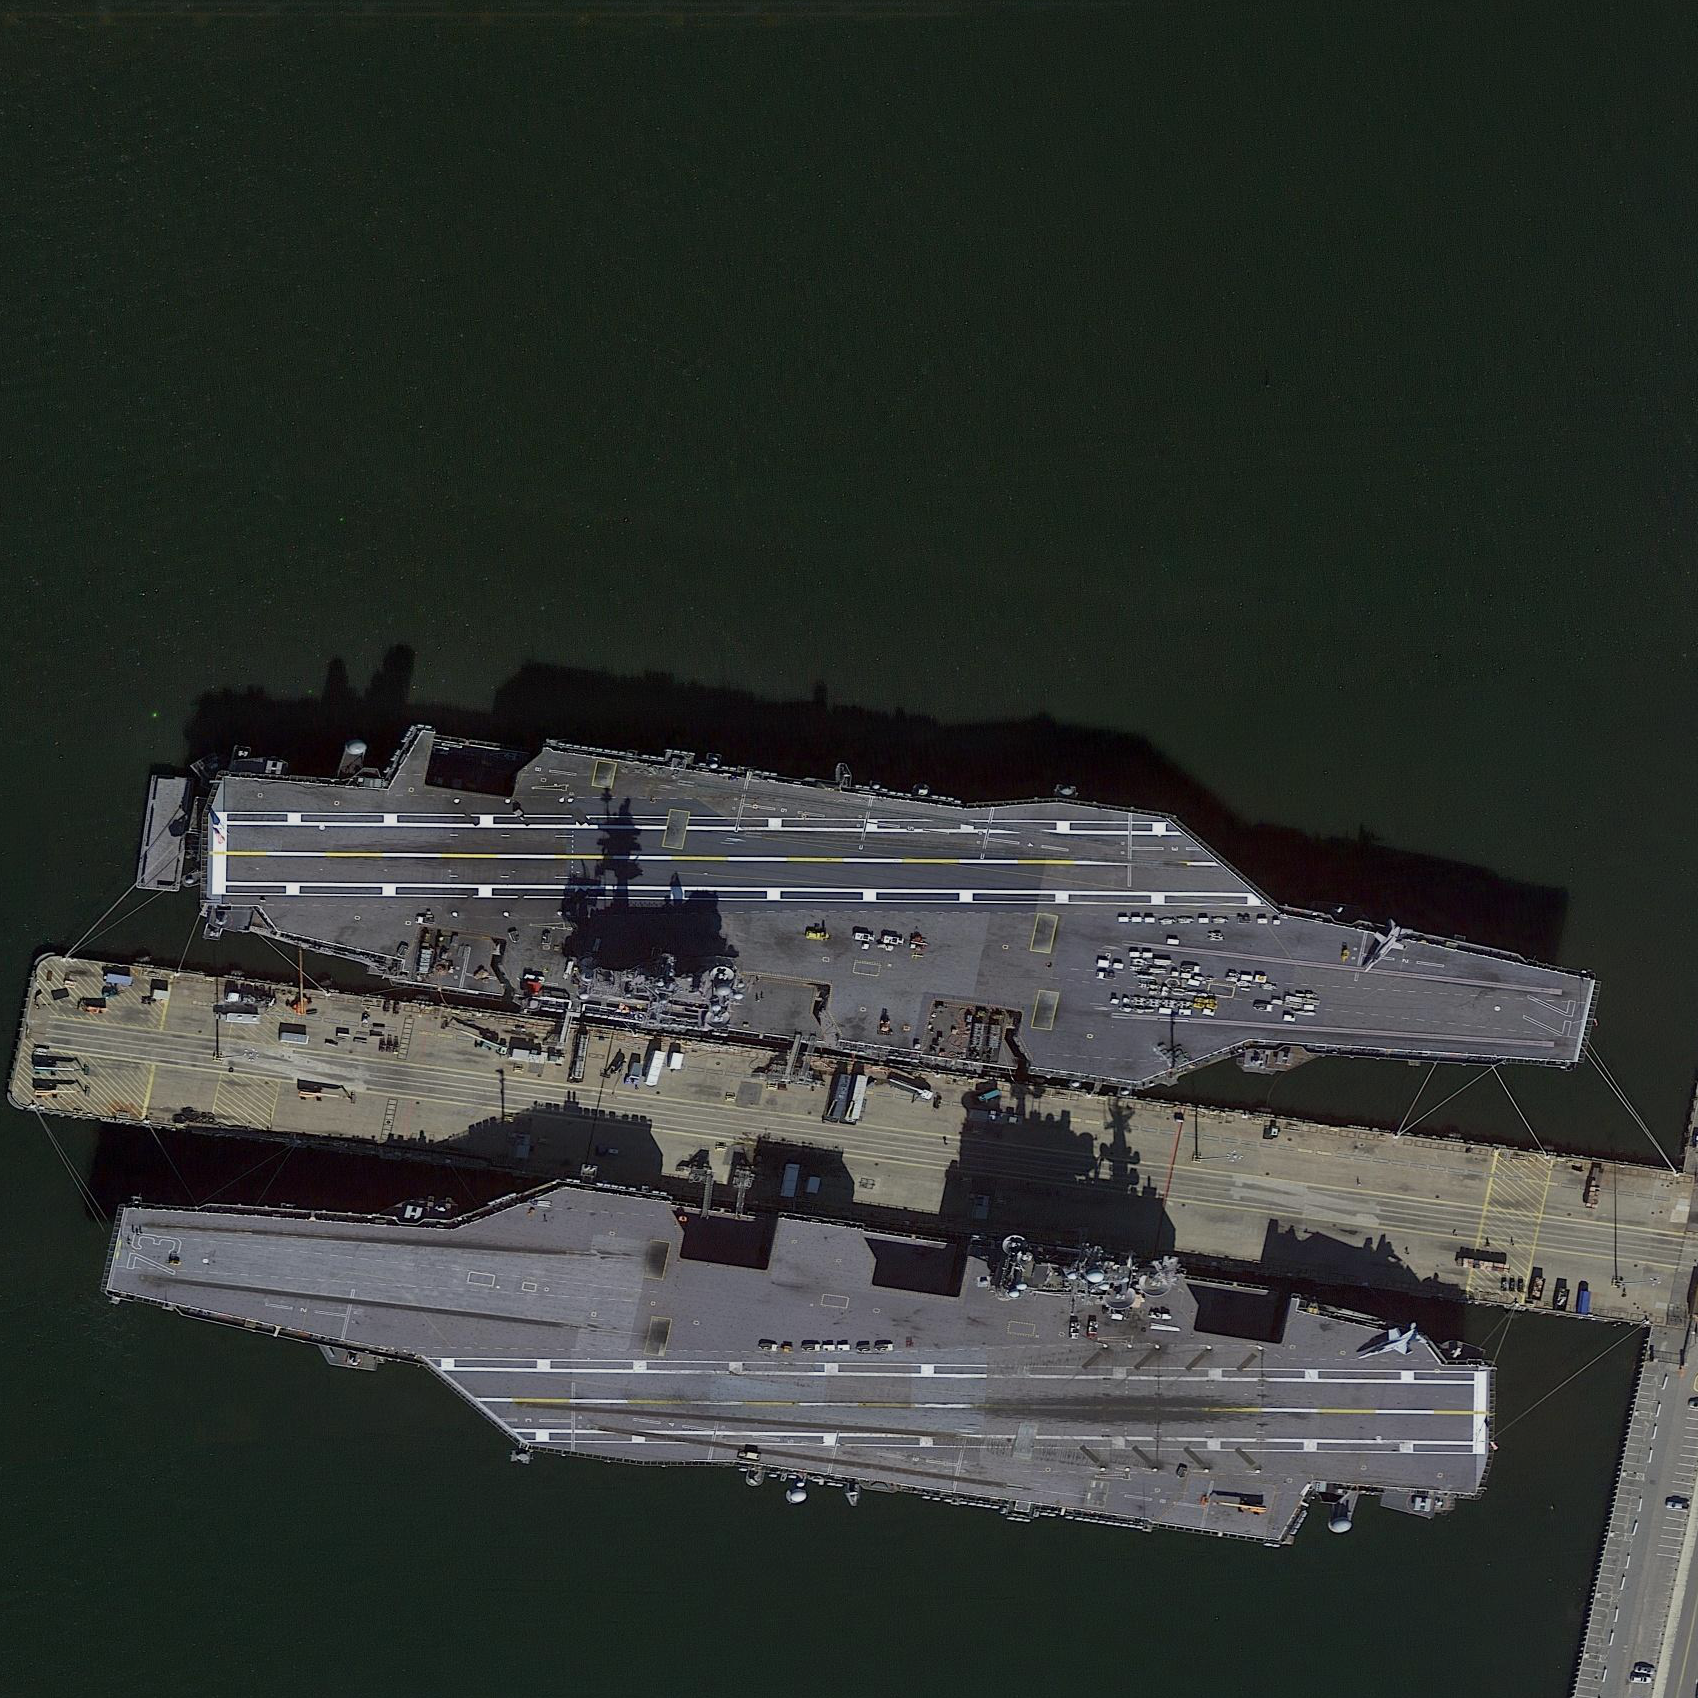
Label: aircraft_carrier